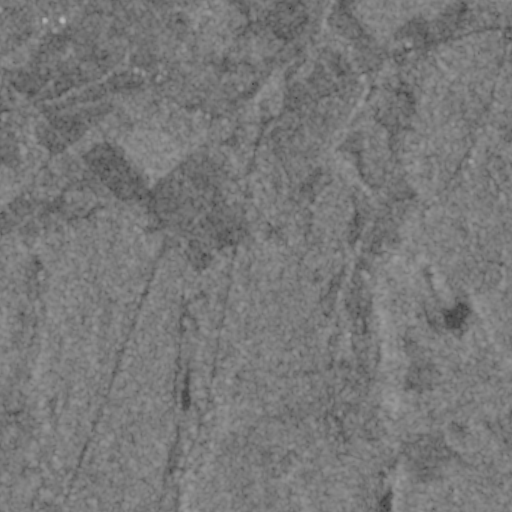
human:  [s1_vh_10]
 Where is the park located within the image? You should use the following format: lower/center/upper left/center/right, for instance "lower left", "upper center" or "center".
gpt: The park is located in the upper left of the image.
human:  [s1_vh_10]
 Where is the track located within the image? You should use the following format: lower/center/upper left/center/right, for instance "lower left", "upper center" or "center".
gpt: The track is located in the upper left of the image.
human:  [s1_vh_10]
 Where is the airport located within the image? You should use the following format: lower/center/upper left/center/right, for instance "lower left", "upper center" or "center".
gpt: There is no airport in the image.

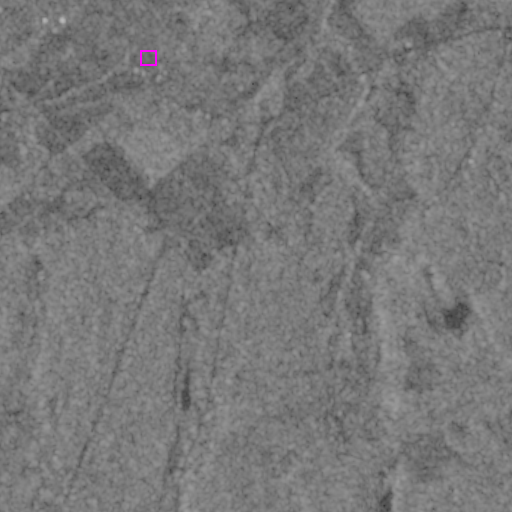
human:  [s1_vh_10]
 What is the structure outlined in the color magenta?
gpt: The structure outlined in magenta is a park.
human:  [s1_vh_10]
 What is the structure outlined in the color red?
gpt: There is no red outline.